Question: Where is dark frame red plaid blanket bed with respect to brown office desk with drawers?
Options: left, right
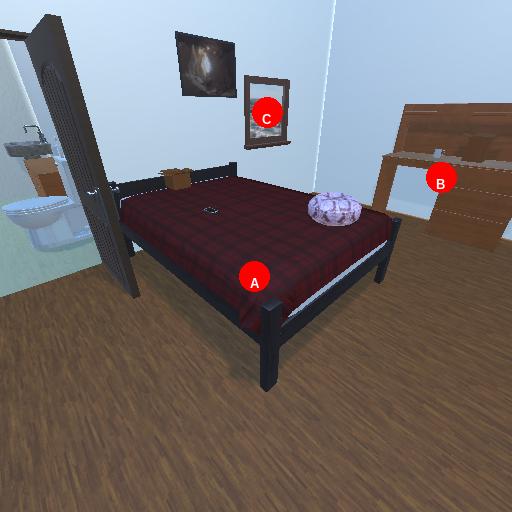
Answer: left